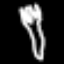
Label: fork